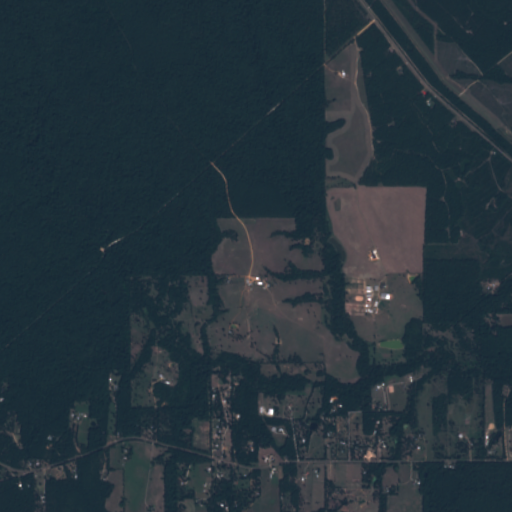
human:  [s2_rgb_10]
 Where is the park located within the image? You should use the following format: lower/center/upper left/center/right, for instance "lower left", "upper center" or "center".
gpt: The park is located in the lower right of the image.
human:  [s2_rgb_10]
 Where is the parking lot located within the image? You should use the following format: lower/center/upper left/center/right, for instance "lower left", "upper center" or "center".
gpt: The parking lot is located in the center left of the image.
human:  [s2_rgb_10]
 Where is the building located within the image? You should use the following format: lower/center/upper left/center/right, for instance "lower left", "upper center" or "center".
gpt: The building is located in the lower right of the image.
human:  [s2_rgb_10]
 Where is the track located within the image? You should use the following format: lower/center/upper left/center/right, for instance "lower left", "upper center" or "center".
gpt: There is no track in the image.